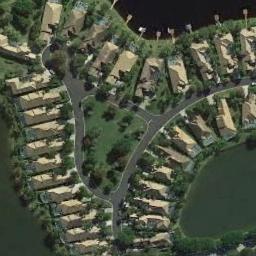
Label: residential